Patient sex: M
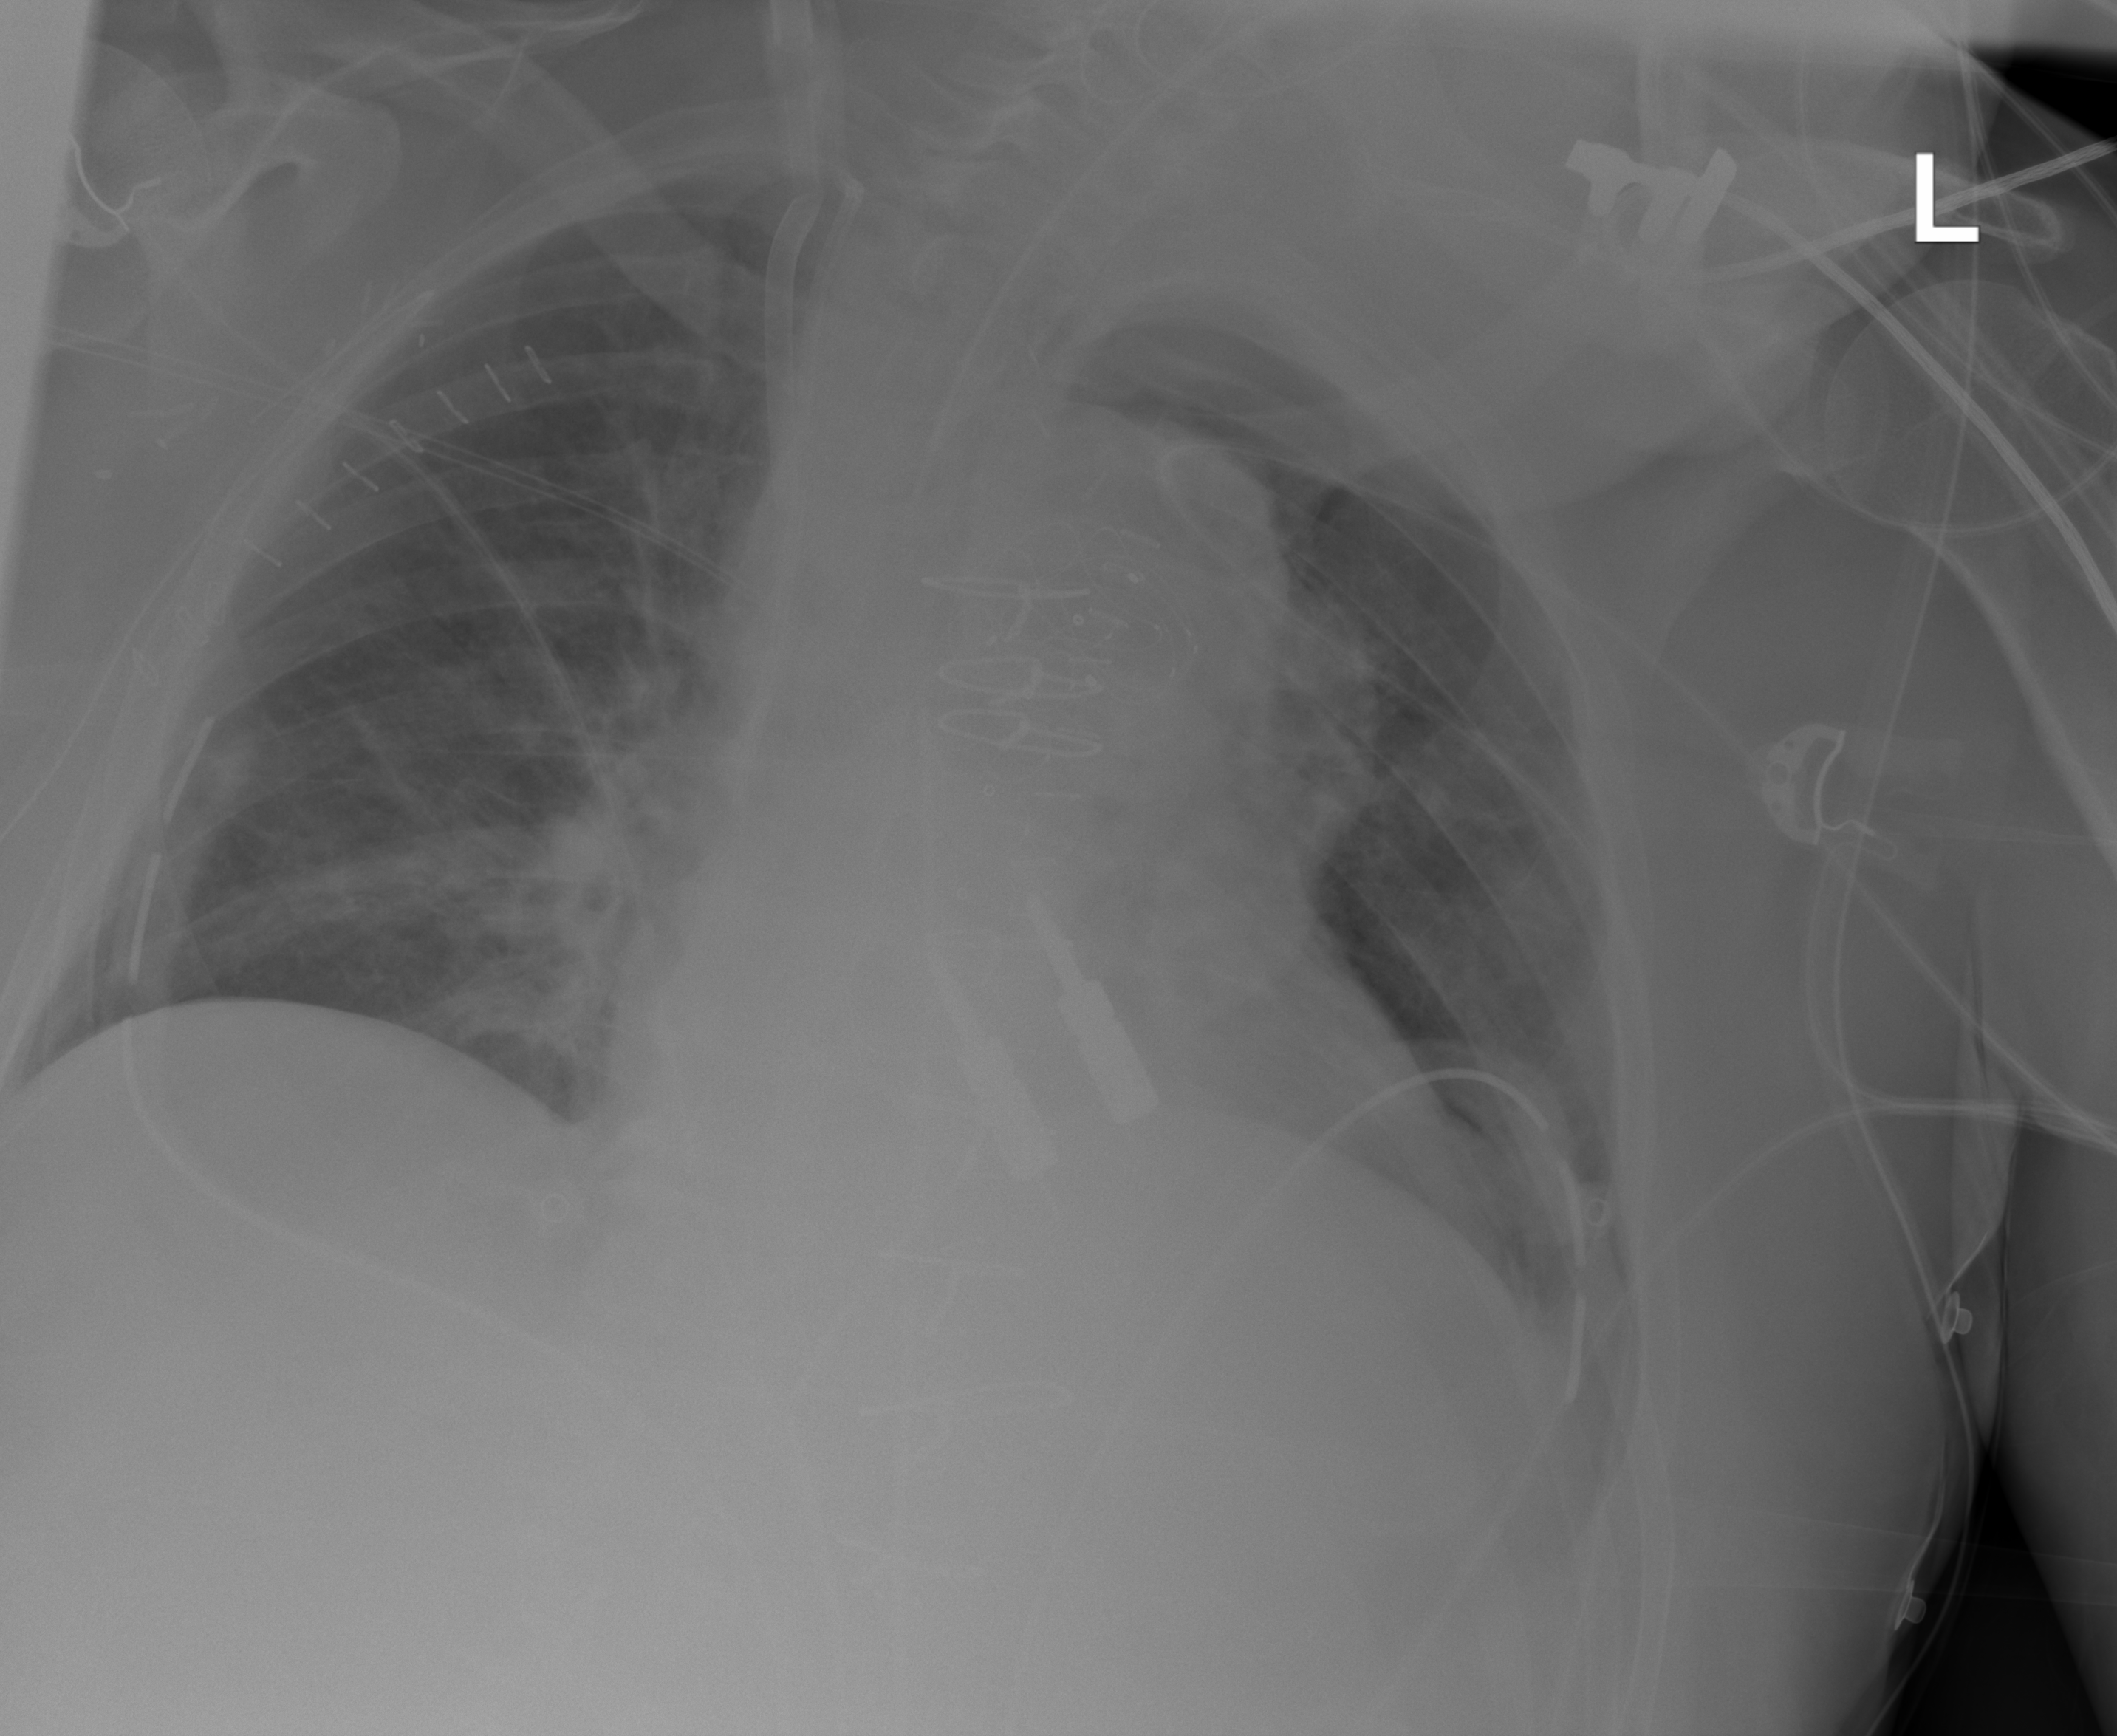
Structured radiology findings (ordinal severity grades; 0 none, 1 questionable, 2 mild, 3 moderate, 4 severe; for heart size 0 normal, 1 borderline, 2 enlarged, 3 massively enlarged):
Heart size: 2
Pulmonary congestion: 2
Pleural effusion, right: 2
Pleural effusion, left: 0
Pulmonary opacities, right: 0
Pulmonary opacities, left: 0
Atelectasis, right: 2
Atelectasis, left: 2